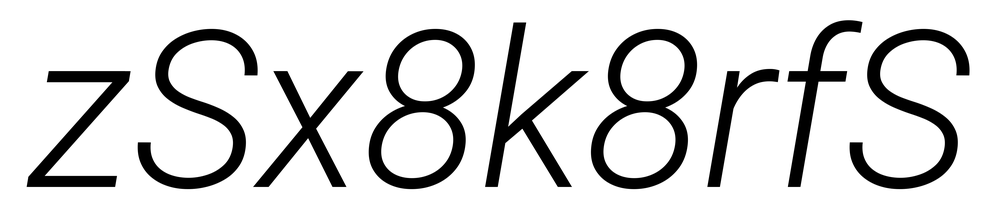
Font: Roboto-Italic_Light_Italic